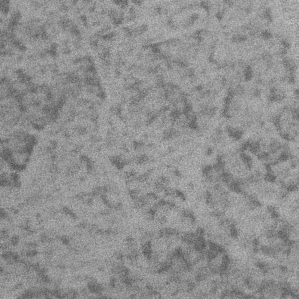
Label: frost